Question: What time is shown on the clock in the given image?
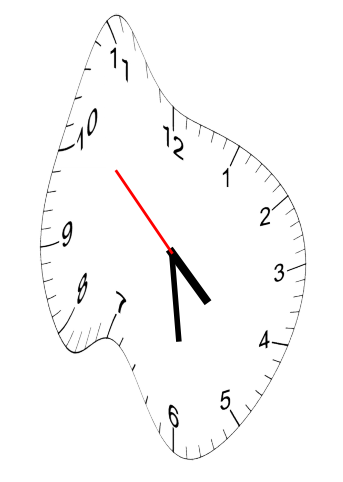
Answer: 04:28:52